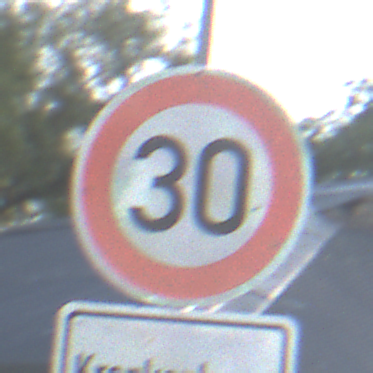
Verkehrszeichen: Geschwindigkeit30
Zusatzzeichen unten: HinweisDurchVerbaleAngabe11
Umgebung: Outdoor, Suburban
Tageszeit: SunriseSunset
Wetter: PartlyCloudy
Licht: Natural
Jahreszeit: NotSpecified
Kontrast: HighContrast